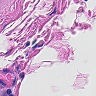
Metastatic tissue present: no